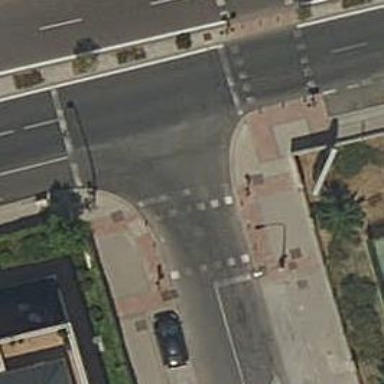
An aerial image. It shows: Road with traffic signals at crossing.